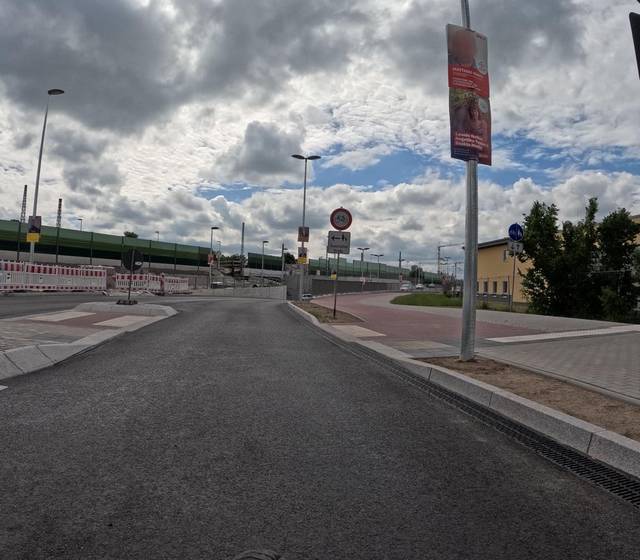
Region: Germany
Coordinates: 52.359, 13.408